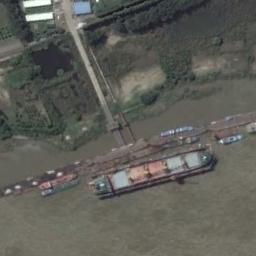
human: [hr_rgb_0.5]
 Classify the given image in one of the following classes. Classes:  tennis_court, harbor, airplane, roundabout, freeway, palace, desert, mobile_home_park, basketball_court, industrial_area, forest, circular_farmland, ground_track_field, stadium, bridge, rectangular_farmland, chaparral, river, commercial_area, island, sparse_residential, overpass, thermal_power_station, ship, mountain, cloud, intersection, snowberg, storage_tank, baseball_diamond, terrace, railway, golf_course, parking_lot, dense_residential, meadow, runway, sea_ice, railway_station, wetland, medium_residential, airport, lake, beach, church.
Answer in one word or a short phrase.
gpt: ship